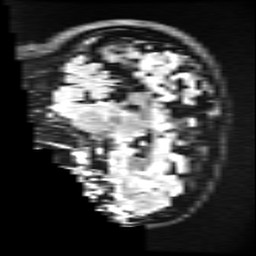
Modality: FLAIR
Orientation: sagittal
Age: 24
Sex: female
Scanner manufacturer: ge
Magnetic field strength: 3 T
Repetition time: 11 s
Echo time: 0.1497 s